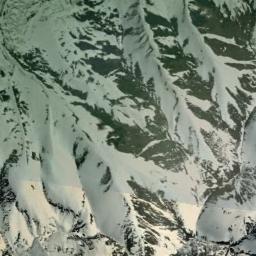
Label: snowberg